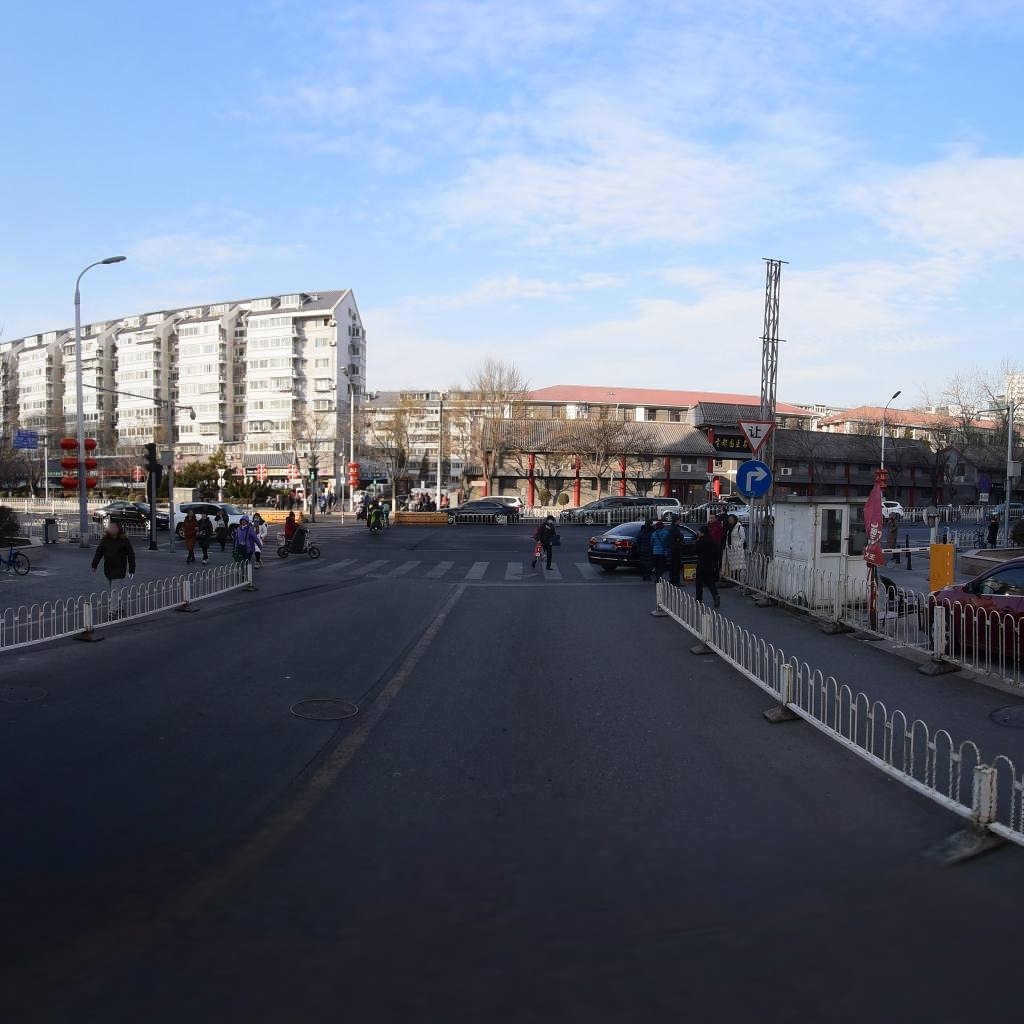
Region: Dongcheng
Road damage annotations: manhole cover, manhole cover, manhole cover, longitudinal crack